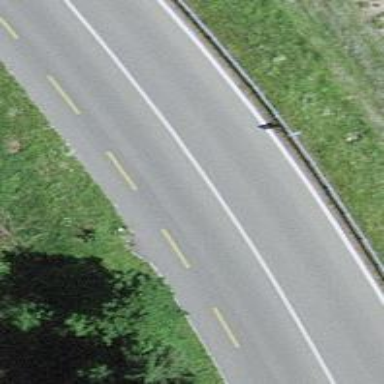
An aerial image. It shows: Secondary road with asphalt surface and dedicated cycle lane.